Question: According to advice here on stack overflow, I installed mingw32 pthread package:

But I still cannot compile code using C++11 multithreading:
'''
error: 'mutex' in namespace 'std' does not name a type
'''
I use makefile which I execute using mingw32-make and that uses 'g++' which is located at 'C:\MinGWin\g++.exe'.
G++ version: 'g++.exe (GCC) 5.3.0'
Mingw32 make version: 'GNU Make 3.82.90', 'Built for i686-pc-mingw32'
I used the '-M' option to generate list of used headers and this is what I've got:
'''
c:\mingw\lib\gcc\mingw32.3.0\include\c++ hread c:\mingw\lib\gcc\mingw32.3.0\include\c++\mutex '''
I am not even sure if these are the correct headers.
What could be wrong? How can I fix this?
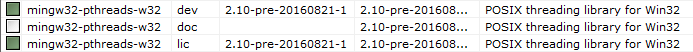
Answer: GCC for Windows comes with two thread model: win32 and posix. Only posix thread model has support for standard multi-threading library.
To check that, try running 'g++ -v'. If you do not see '--enable-thread=posix', that means your compiler suite does not support standard multi-threading library.
You can download Mingw64 GCC from <URL> , they are built with '--enable-thread=posix'.
Note that even though '--enable-thread=posix' means you can use standard multi-threading library, the implementation much slower than directly using Win32 API like 'CreateThread'. This is because for GCC, 'std::thread' etc are implemented on top of 'gthread', 'gthread' are implemented based on 'pthread'. Because Windows does not support 'pthread', Mingw64 team implement 'pthread' with Win32 API. You can see that there is quite a lot of abstraction debt you need to pay.
If performance is important for you, you might not want to use it. You also need to distribute 'winpthread.dll' to end-user because static link won't work.
If you want your code to work in all platform, it is fine to use it.